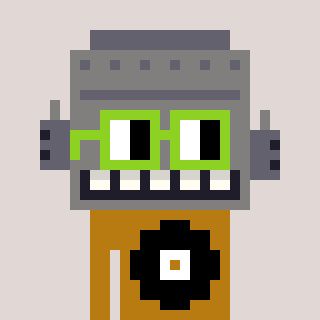
a pixel art character with square light green glasses, a robot-shaped head and a gold-colored body on a warm background